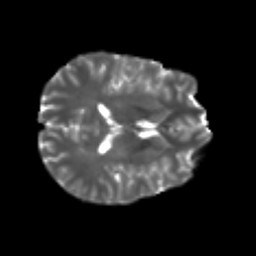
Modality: T2w
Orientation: axial
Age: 22
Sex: male
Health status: healthy
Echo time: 0.074 s